Question: I created an application in vb.net for uploading and downloading a file. On IE and Chrome, it is successfully open with correct extension on clicking at link. But on Mozilla firefox, It is always open in HTML format.

Do I need to change something in the Mozilla Firefox or in my code? It is doing right in Chrome and IE. File can be of any type(.docx,.pdf,.txt).Prompt response will be highly appreciated.
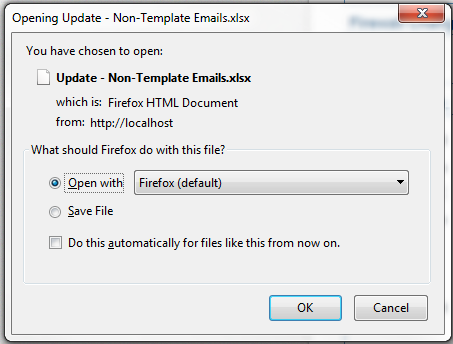
Answer: You need to add the Content-Disposition header to the response. Your server side code should look something like:
'''
Response.Clear()
Response.ContentType = "application/CSV"
Response.AddHeader("content-disposition", "attachment; filename="" + filename + ".csv"")
...
'''
Here is a similar question:
- <URL>